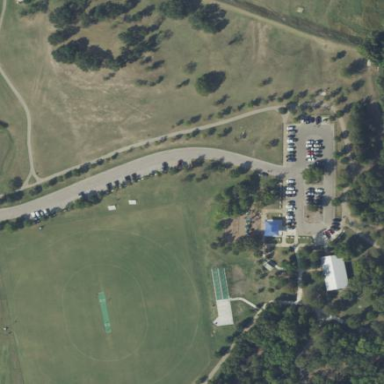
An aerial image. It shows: Grass pitch used for cricket.